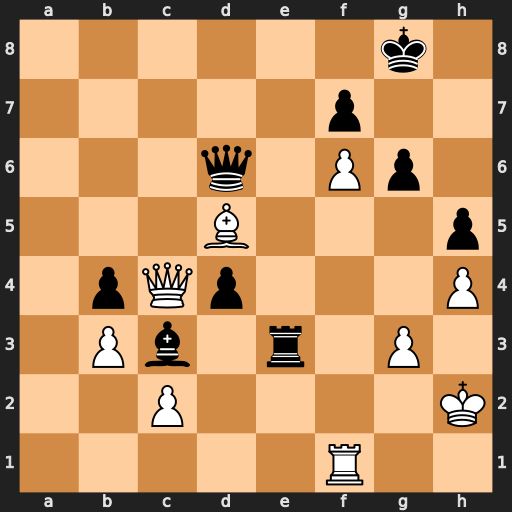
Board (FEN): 6k1/5p2/3q1Pp1/3B3p/1pQp3P/1Pb1r1P1/2P4K/5R2
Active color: w
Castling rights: -
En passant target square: -
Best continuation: Bxf7+ Kf8 Rf4